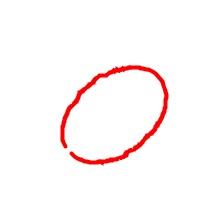
Shape: circle